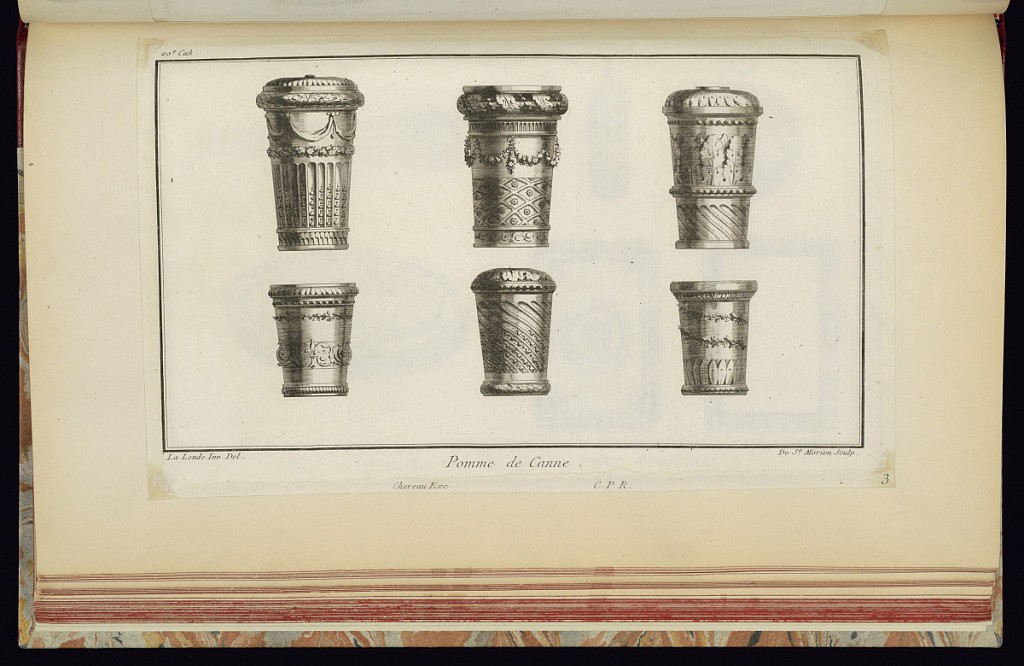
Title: Pomme de Canne
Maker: Richard de Lalonde, French, active 1780–96
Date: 1775-1788
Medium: Etching on off-white laid paper
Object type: Print
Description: Designs for six metal walking stick handles. The handles feature, clockwise from top left, gadrooning, bound leaf, drapery, garland, fluting with decorated channels; and wave band; ribbon twist with acanthus leaves and bead course, fluting, draped floral garland, lozenge with infilled rosettes, and spiraling arabesque; lancet lead, bead course, acanthus leaf, and spiral fluting; lamb tongue, wrap-around leaf, lancet leaf, and bead course; acanthus leaf, bead course, spiral fluting with decorated channels, and bound leaf; and gadrooning, bead course, leaf branch, spiral acanthus leaf ornamentation. The plate is signed and numbered.